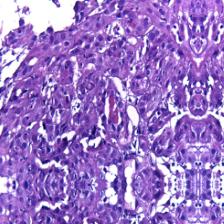
Diagnosis: OSCC